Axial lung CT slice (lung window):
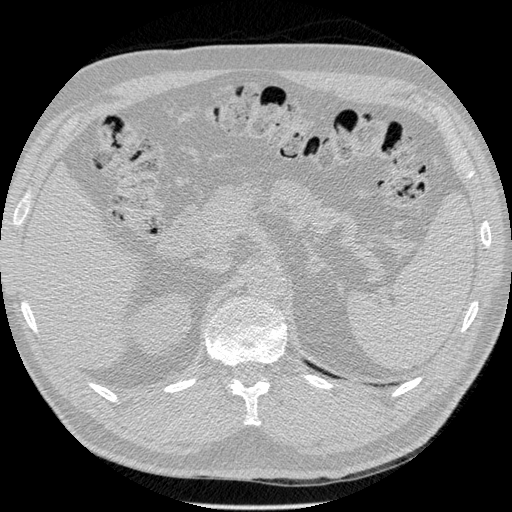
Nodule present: no